Question: I am using JDK 8 Early access (Build 90) with Netbeans 7.3 in windows but while enabling JavaFx in Java platform it says . I tried to give the jre8 path but still the error continues. The error is not shown when I set the JavaFx runtime to JRE 1.7 but in that case my JavaFx code is compiled by JDK8 but it tried to run using JRE7 ending up with incomparable class version error .
Note that I need to use JDK 8 for my experimental project which needs some latest features , so moving back to JDK 7 is not an option. Also Running the jar separately in command line every time I compile using netbeans will take a lot of time reducing productivity.

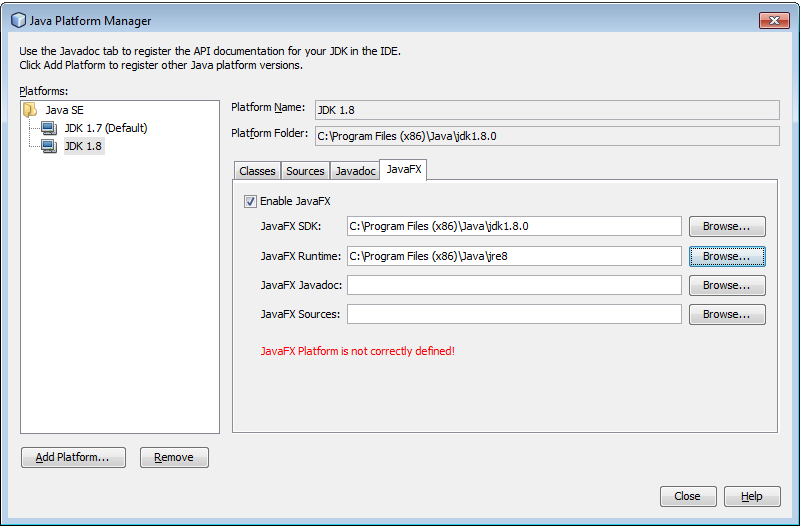
Answer: NetBeans 7.3 doesn't support JavaFX 8.
NetBeans 7.3 is incompatible with JavaFX 8 because it looks for the JavaFX classes in the wrong place. See this <URL>.
I have managed to hack some of the NetBeans 7.3 configuration so that it can be used to develop JavaFX 8, but I don't want to publish that here because the hack is too fragile to be worthwhile.
On Oracle JavaFX forums (<URL>, though I haven't tried that configuration.